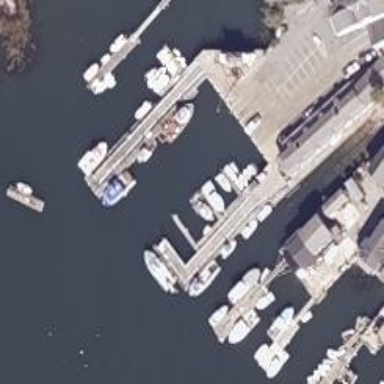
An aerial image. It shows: Man-made pier.